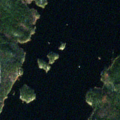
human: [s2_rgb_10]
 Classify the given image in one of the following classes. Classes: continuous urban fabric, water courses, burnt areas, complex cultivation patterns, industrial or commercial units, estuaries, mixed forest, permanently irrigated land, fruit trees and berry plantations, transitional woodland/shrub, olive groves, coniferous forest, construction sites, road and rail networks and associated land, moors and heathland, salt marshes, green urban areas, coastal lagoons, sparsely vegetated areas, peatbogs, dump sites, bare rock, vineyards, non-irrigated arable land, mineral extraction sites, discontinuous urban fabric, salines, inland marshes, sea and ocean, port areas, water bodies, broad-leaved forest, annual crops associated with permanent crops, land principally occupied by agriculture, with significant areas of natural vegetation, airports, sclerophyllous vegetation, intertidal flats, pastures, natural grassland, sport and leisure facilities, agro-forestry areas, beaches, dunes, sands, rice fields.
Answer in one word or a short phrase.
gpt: coniferous forest, mixed forest, water bodies